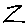
Label: zigzag